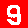
Digit: 9